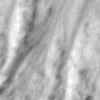
Label: no_change